Question: I have a C# exe that uses .NET 4.6.1 framework. I launch this exe from a C++ exe as that is the requirement. It worked before but it suddenly stopped working the way it was supposed to.
I launch the exe with 5 parameters. I checked the value and the length of the arguments received, they all appear to be correct when the C# exe receives it but when it comes to the 'DownloadFile' method it seems to throw an exception.
On the other hand, if I hardcode the values or run the exe in the command prompt and pass the arguments to it seems to work fine.
As soon as launch it from the C++ exe it writes this from the stack trace to the log that I'm printing it into
> username is: abc uname length is: 3| password is: abc@123 pass length
is: 7| patch download from path is: .1.1.119\Backup_share\patch
testing\Skype-8.81.0.268.zip FileToDownload length is: 60| patch
download to path is: E:\Test\Patch.zip localDestinationFilePath length
is: 17System.Net.WebException Exception in DownloadPFile(
at System.Net.WebClient.DownloadFile(Uri address, String fileName)
at System.Net.WebClient.DownloadFile(String address, String fileName)
at
IPMPlusAlternatePatchDownloader.IPMPlusPatchDownloader.DownloadPFile(String userName, String password, String FileToDownload, String localDestinationFilePath)
Here is the code I'm using
'''
static void Main(string[] args)
{
PacthDownload.DownloadPFile(args[1], args[2], args[3], args[4]);
}
private void DownloadFileShareAndFTP(string userName, string password, string FileToDownload, string localDestinationFilePath)
{
WebClient client = new WebClient();
client.Credentials = new NetworkCredential(userName, password);
client.DownloadFile(FileToDownload, localDestinationFilePath);
}
'''
Here is how it looks when I hardcode the values instead of getting them from the arguments
'''
static void Main(string[] args)
{
PacthDownload.DownloadFileShareAndFTP("abc", "abc@123",@"\10.1.1.119\Backup_share\patch testing\Skype-8.81.0.268.zip", @"E:\Test\Patch.zip");
//PacthDownload.DownloadPFile(args[1], args[2], args[3], args[4]);
}
private void DownloadFileShareAndFTP(string userName, string password, string FileToDownload, string localDestinationFilePath)
{
WebClient client = new WebClient();
client.Credentials = new NetworkCredential(userName, password);
client.DownloadFile(FileToDownload, localDestinationFilePath);
}
'''
> username is: abc uname length is: 3| password is: abc@123 pass length
is: 7| patch download from path is: .1.1.119\Backup_share\patch
testing\Skype-8.81.0.268.zip FileToDownload length is: 60| patch
download to path is: E:\Test\Patch.zip localDestinationFilePath length
is: 17DownloadPFile EOF
the length is those of the arguments, not the values I hardcoded.
Here is a screenshot of how it looks like once the file is downloaded but for some reason it only

I'm using visual studio 2017 for this.
I have removed the log statements from the code while adding it here so as to make it look cleaner.
Any ideas on how to fix this?
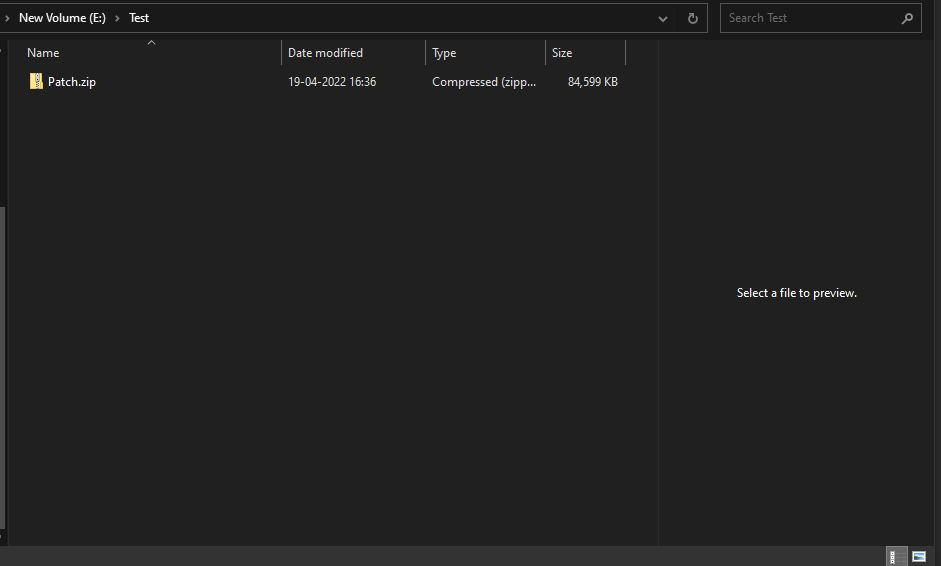
Answer: The Argument your receive which contains the path this one '"patch download from path is: .1.1.119\Backup_share\patch testing\Skype-8.81.0.268.zip"' doesn't seem to contain any escape sequences for the characters for the "" character which is probably why you're receiving the exception. Add an extra "" after every "" character that should fix it.